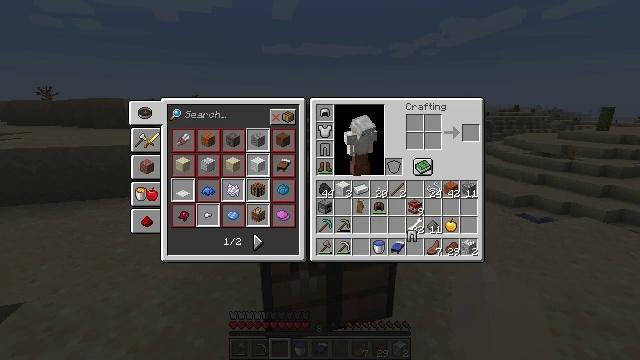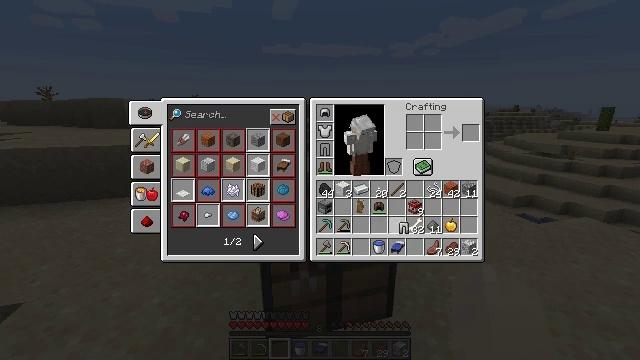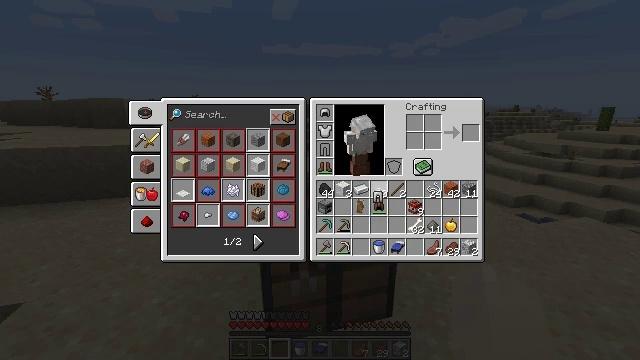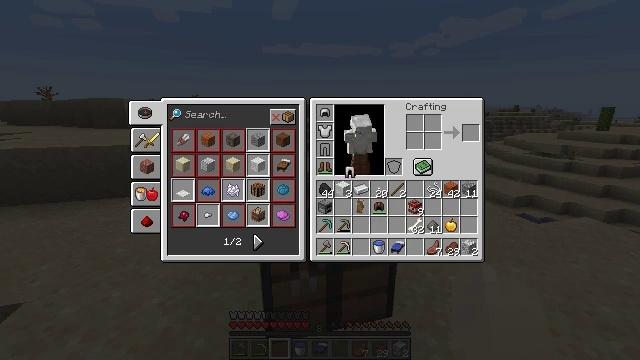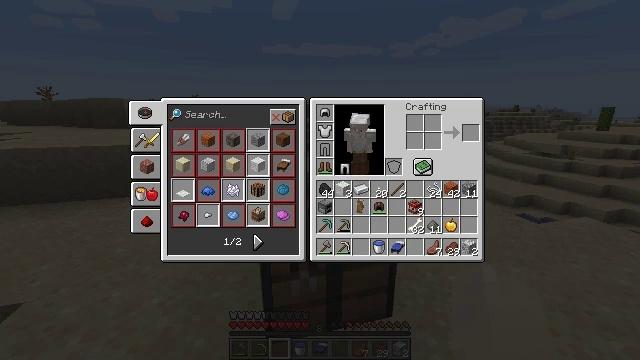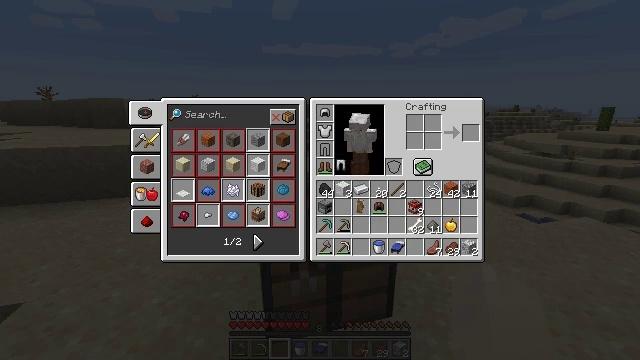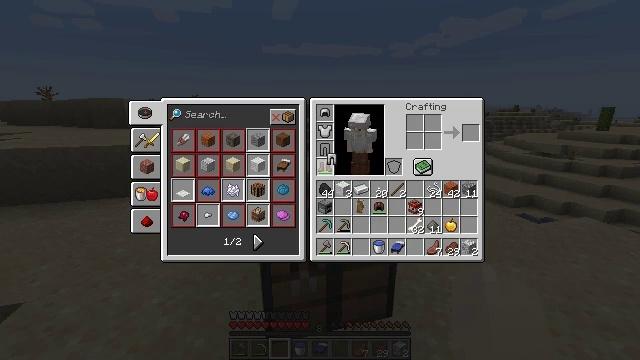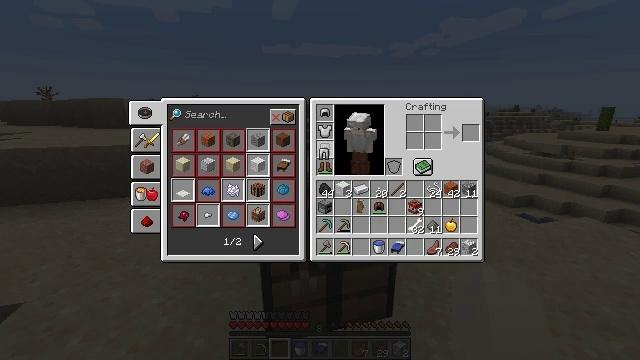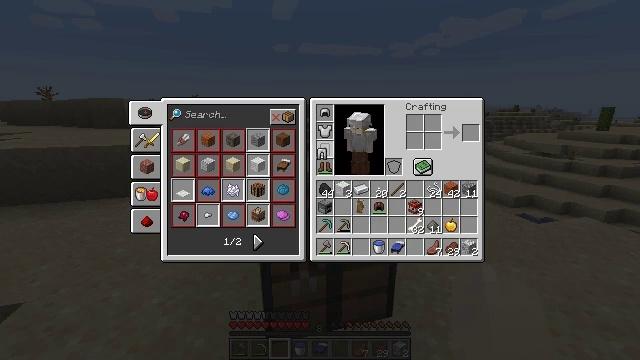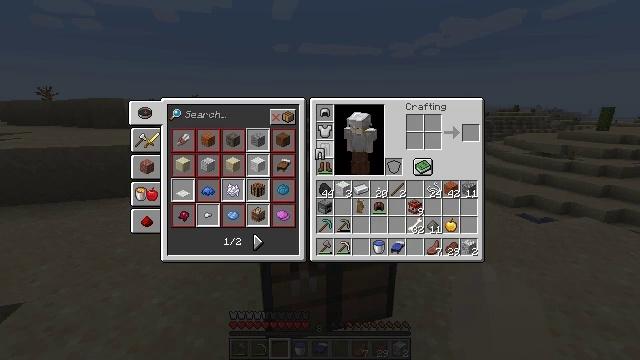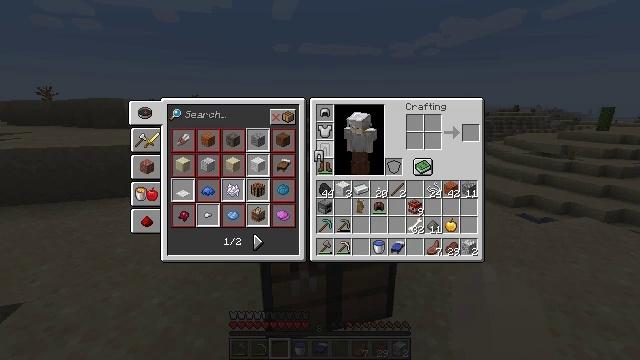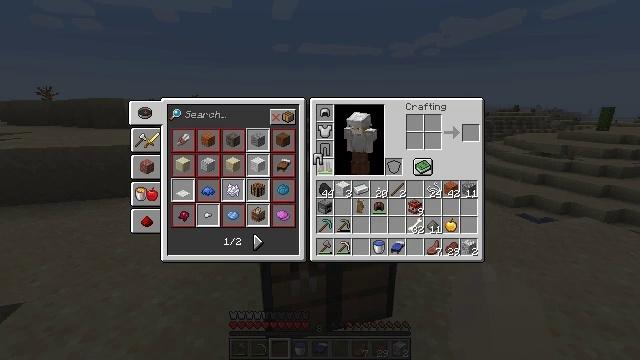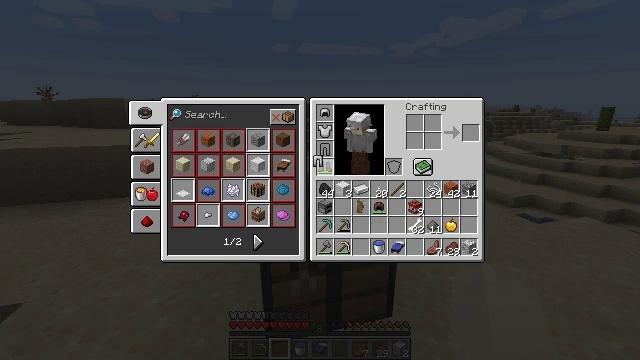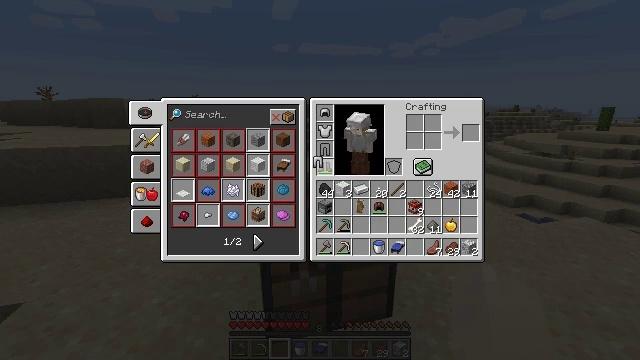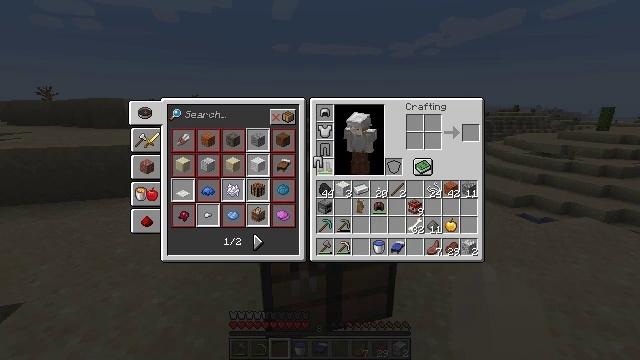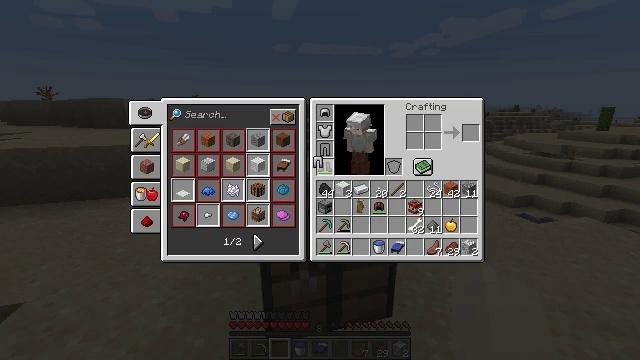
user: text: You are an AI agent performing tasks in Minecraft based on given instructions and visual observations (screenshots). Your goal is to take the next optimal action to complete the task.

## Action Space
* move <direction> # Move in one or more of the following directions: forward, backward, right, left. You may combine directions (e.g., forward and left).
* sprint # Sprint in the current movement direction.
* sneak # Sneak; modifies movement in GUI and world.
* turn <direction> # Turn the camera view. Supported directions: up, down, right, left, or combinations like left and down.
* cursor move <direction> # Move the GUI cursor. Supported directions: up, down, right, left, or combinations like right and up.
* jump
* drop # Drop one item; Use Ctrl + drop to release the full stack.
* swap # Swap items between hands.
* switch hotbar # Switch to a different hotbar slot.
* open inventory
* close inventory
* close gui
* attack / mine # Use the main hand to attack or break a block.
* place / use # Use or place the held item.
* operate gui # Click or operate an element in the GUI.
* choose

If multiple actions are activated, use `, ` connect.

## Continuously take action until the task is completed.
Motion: motion action
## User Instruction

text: Remove a leather helmet from the inventory.
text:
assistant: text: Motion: cursor move left and up
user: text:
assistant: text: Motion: cursor move left and up
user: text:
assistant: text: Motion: cursor move left and up
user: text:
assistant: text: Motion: no_op
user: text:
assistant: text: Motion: no_op
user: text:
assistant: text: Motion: cursor move left
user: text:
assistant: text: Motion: cursor move left
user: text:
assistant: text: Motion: no_op
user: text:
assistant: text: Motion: no_op
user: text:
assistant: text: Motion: no_op
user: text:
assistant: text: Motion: no_op
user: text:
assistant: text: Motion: no_op
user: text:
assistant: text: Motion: operate gui
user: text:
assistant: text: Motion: operate gui
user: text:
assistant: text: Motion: operate gui
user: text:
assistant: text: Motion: no_op
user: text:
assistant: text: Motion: no_op
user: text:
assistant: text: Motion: no_op
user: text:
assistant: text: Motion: no_op
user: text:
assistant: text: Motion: no_op
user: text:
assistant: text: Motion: no_op
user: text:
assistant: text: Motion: no_op
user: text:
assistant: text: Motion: no_op
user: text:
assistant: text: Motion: no_op
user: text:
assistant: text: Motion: no_op
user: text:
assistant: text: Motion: operate gui
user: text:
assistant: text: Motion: operate gui
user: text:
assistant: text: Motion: no_op
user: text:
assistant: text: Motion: no_op
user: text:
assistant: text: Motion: no_op